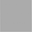
Piece: xx